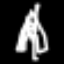
Label: The Eiffel Tower